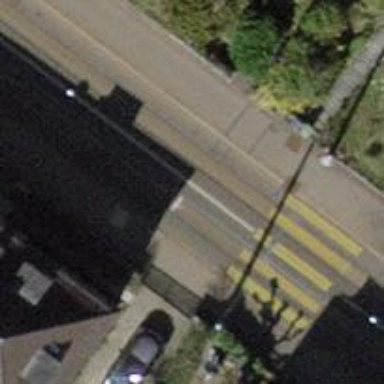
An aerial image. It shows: Tram stop for public transport.